Question: Sorry if the title is poorly descriptive, but I can't do better right now =(
So, I have this master-detail scheme, with the detail being a tree structure (one to many self relation) with n levels (on SQLServer 2005)
I need to copy a detail structure from one master to the another using a stored procedure, by passing the source master id and the target master id as parameters (the target is new, so it doesn't has details).
I'm having troubles, and asking for your kind help in finding a way to keep track of parent id's and inserting the children without using cursors or nasty things like that...

This is a sample model, of course, and what I'm trying to do is to copy the detail structure from one master to other. In fact, I'm creating a new master using an existing one as template.
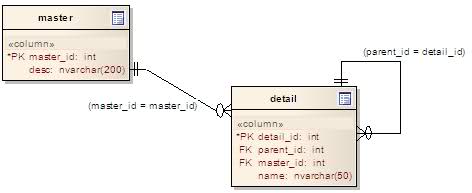
Answer: If I understand the problem, this might be what you want:
'''
INSERT dbo.Master VALUES (@NewMaster_ID, @NewDescription)
INSERT dbo.Detail (parent_id, master_id, [name])
SELECT detail_ID, @NewMaster_ID, [name]
FROM dbo.Detail
WHERE master_id = @OldMaster_ID
UPDATE NewChild
SET parent_id = NewParent.detail_id
FROM dbo.Detail NewChild
JOIN dbo.Detail OldChild
ON NewChild.parent_id = OldChild.detail_id
JOIN dbo.Detail NewParent
ON NewParent.parent_id = OldChild.parent_ID
WHERE NewChild.master_id = @NewMaster_ID
AND NewParent.master_id = @NewMaster_ID
AND OldChild.master_id = @OldMaster_ID
'''
The trick is to use the old 'detail_id' as the new 'parent_id' in the initial insert. Then join back to the old set of rows using this relationship, and update the new 'parent_id' values.
I assumed that 'detail_id' is an IDENTITY value. If you assign them yourself, you'll need to provide details, but there's a similar solution.